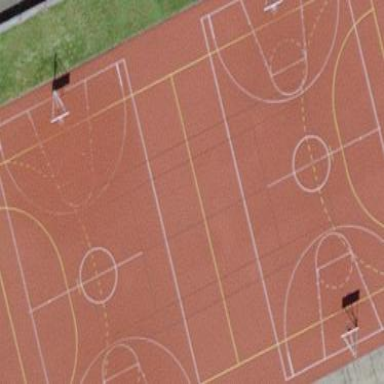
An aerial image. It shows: Tartan basketball court in leisure land pitch.